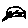
Label: car